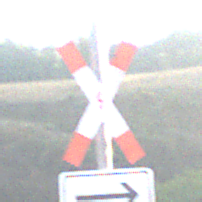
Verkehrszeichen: Andreaskreuz
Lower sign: RichtungsangabeDurchPfeile4
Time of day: SunriseSunset
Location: Outdoor (Nature)
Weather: Clear
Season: NotSpecified
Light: Natural